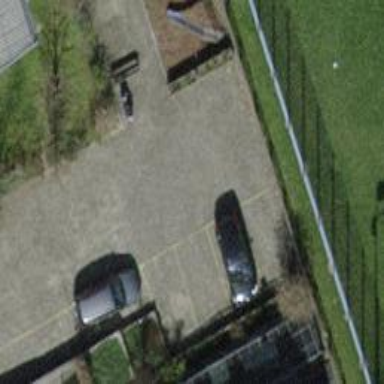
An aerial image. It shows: Parking aisle with paving stones.